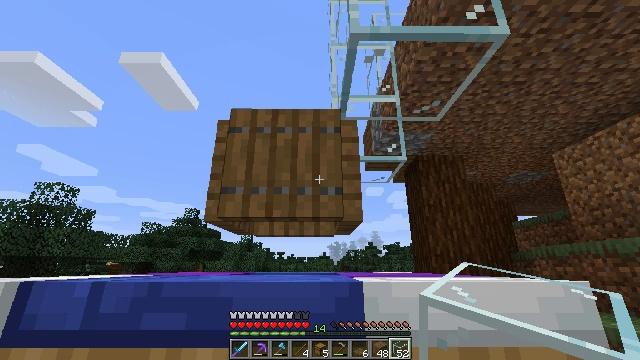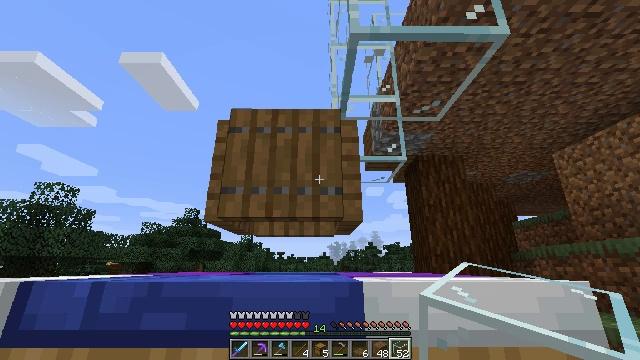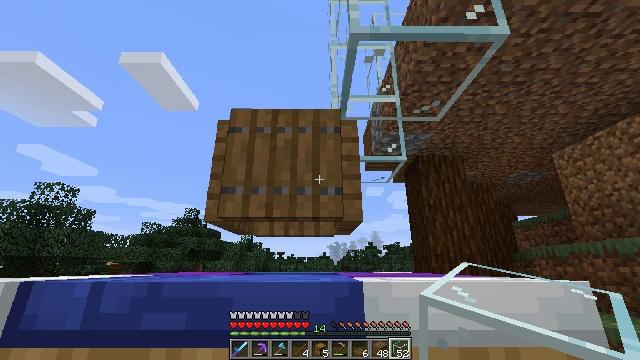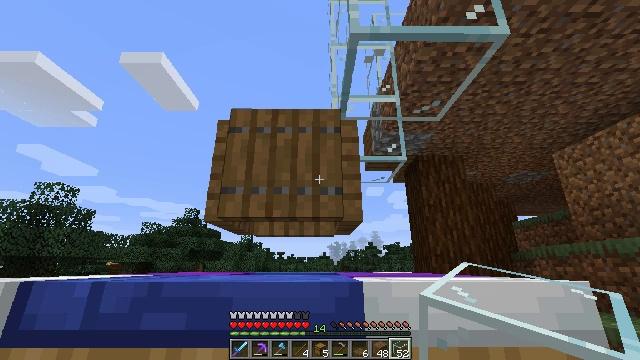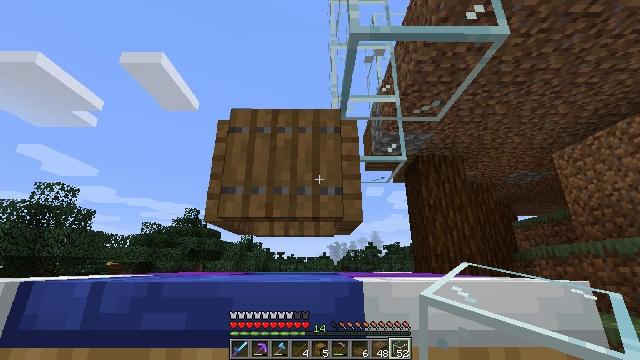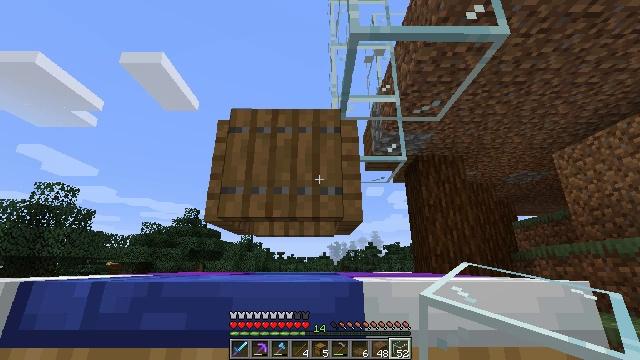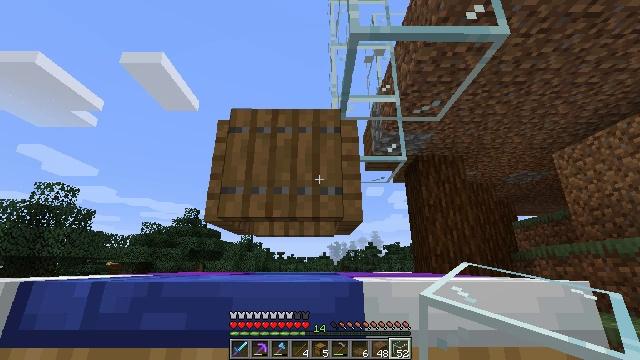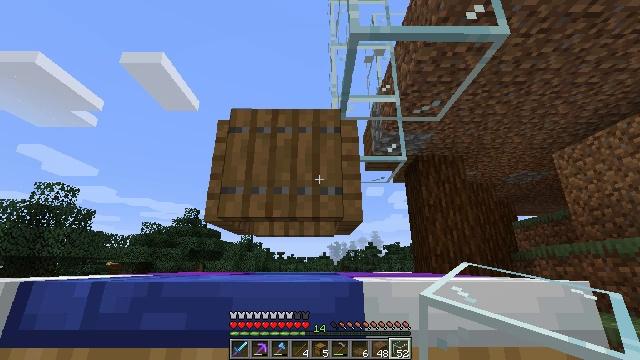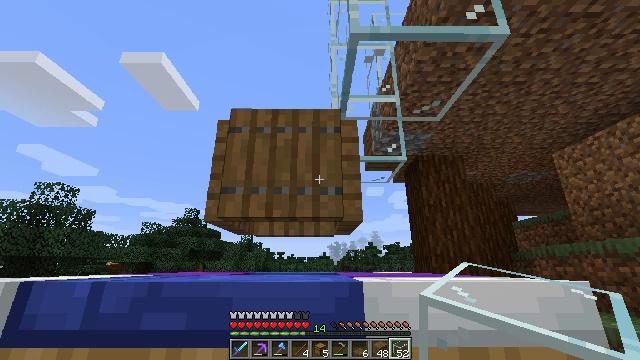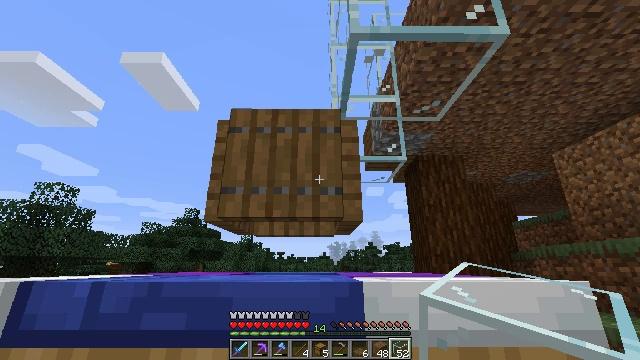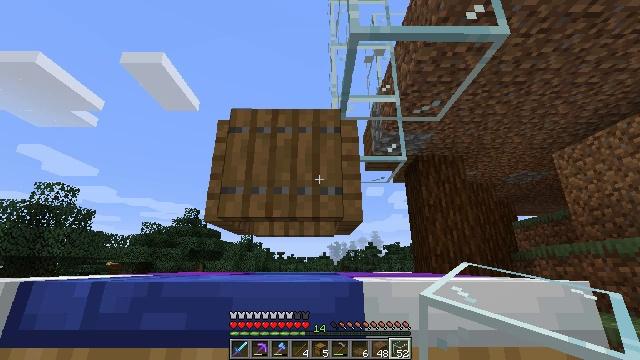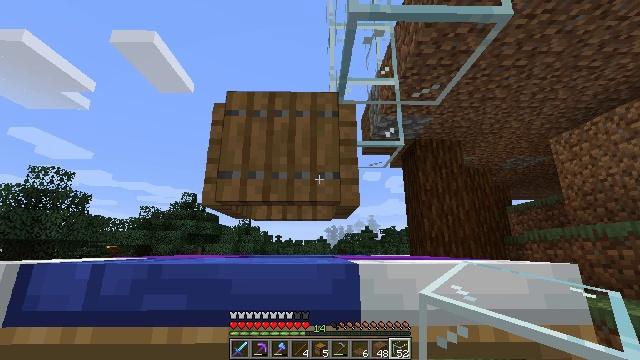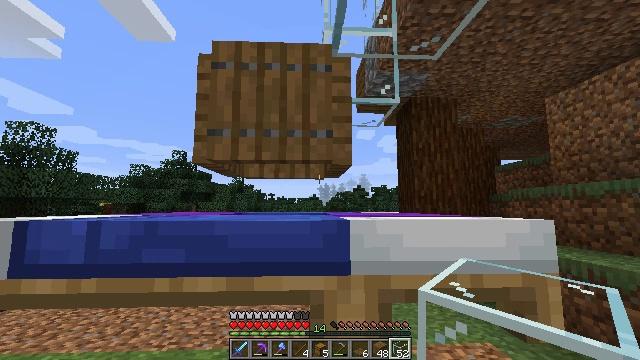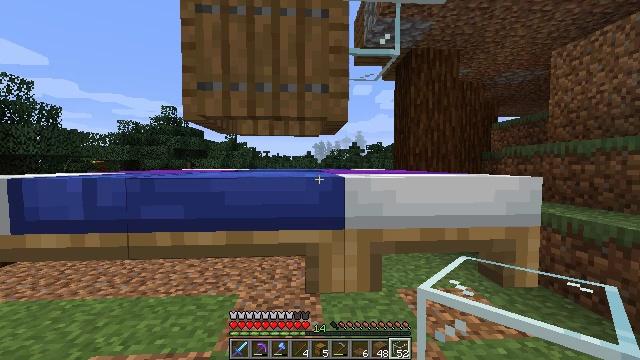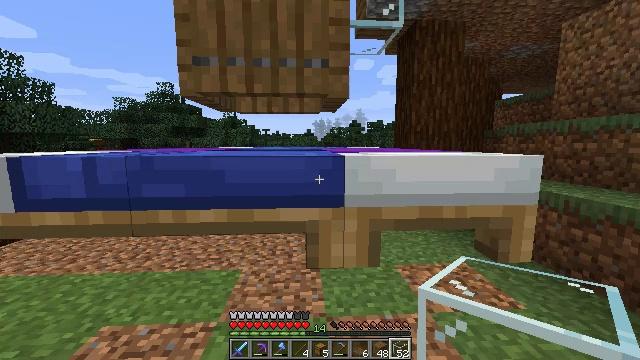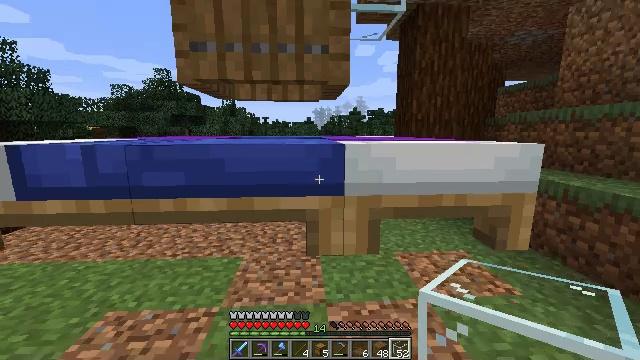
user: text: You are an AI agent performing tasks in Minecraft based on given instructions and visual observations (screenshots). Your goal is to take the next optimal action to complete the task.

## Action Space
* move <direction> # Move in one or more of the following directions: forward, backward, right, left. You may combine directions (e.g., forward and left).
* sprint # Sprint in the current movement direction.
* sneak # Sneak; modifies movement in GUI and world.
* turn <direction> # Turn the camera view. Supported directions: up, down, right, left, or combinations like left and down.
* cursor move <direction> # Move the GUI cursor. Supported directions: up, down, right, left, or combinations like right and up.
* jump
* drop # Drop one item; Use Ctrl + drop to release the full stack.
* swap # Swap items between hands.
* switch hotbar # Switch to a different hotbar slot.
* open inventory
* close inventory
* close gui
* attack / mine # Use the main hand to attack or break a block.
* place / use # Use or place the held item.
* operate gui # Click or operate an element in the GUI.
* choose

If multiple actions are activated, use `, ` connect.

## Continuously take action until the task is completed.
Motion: motion action
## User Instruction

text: Dismantle the blue bed.
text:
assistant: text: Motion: no_op
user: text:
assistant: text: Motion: no_op
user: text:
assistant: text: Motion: no_op
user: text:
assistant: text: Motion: no_op
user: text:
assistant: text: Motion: no_op
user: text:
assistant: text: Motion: no_op
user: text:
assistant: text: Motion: no_op
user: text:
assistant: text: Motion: no_op
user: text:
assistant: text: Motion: no_op
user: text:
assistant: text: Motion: no_op
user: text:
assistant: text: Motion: turn down
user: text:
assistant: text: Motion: turn right and down
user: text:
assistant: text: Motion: turn right and down
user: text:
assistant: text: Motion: turn down
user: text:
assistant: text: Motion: turn down
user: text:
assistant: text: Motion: turn down
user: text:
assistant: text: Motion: turn down
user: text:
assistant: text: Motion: turn down
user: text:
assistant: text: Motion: no_op
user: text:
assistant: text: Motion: no_op
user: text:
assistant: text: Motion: no_op
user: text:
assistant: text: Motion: no_op
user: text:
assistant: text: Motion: no_op
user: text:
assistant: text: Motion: no_op
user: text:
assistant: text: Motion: no_op
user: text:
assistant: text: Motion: no_op
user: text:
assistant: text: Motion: no_op
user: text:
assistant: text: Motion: no_op
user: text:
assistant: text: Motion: no_op
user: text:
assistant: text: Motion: no_op